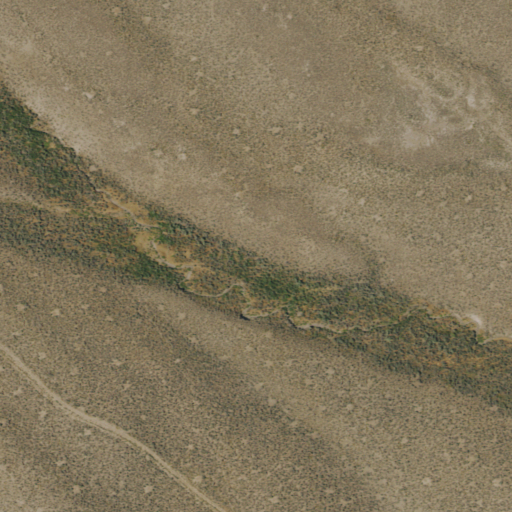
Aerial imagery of valley in Nevada named Horse Canyon containing only shrub